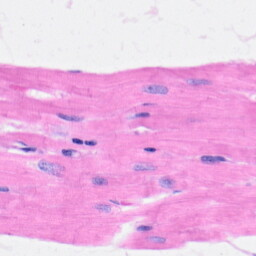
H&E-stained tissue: Heart